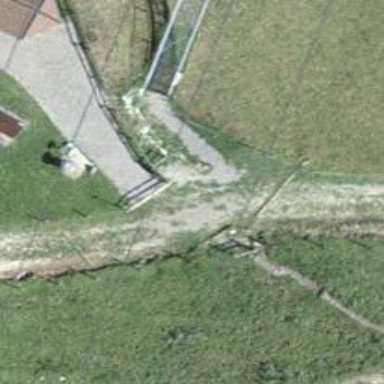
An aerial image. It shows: Gate.